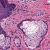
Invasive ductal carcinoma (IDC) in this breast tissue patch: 0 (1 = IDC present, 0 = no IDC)